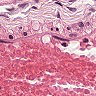
Metastatic tissue present: no